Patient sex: F
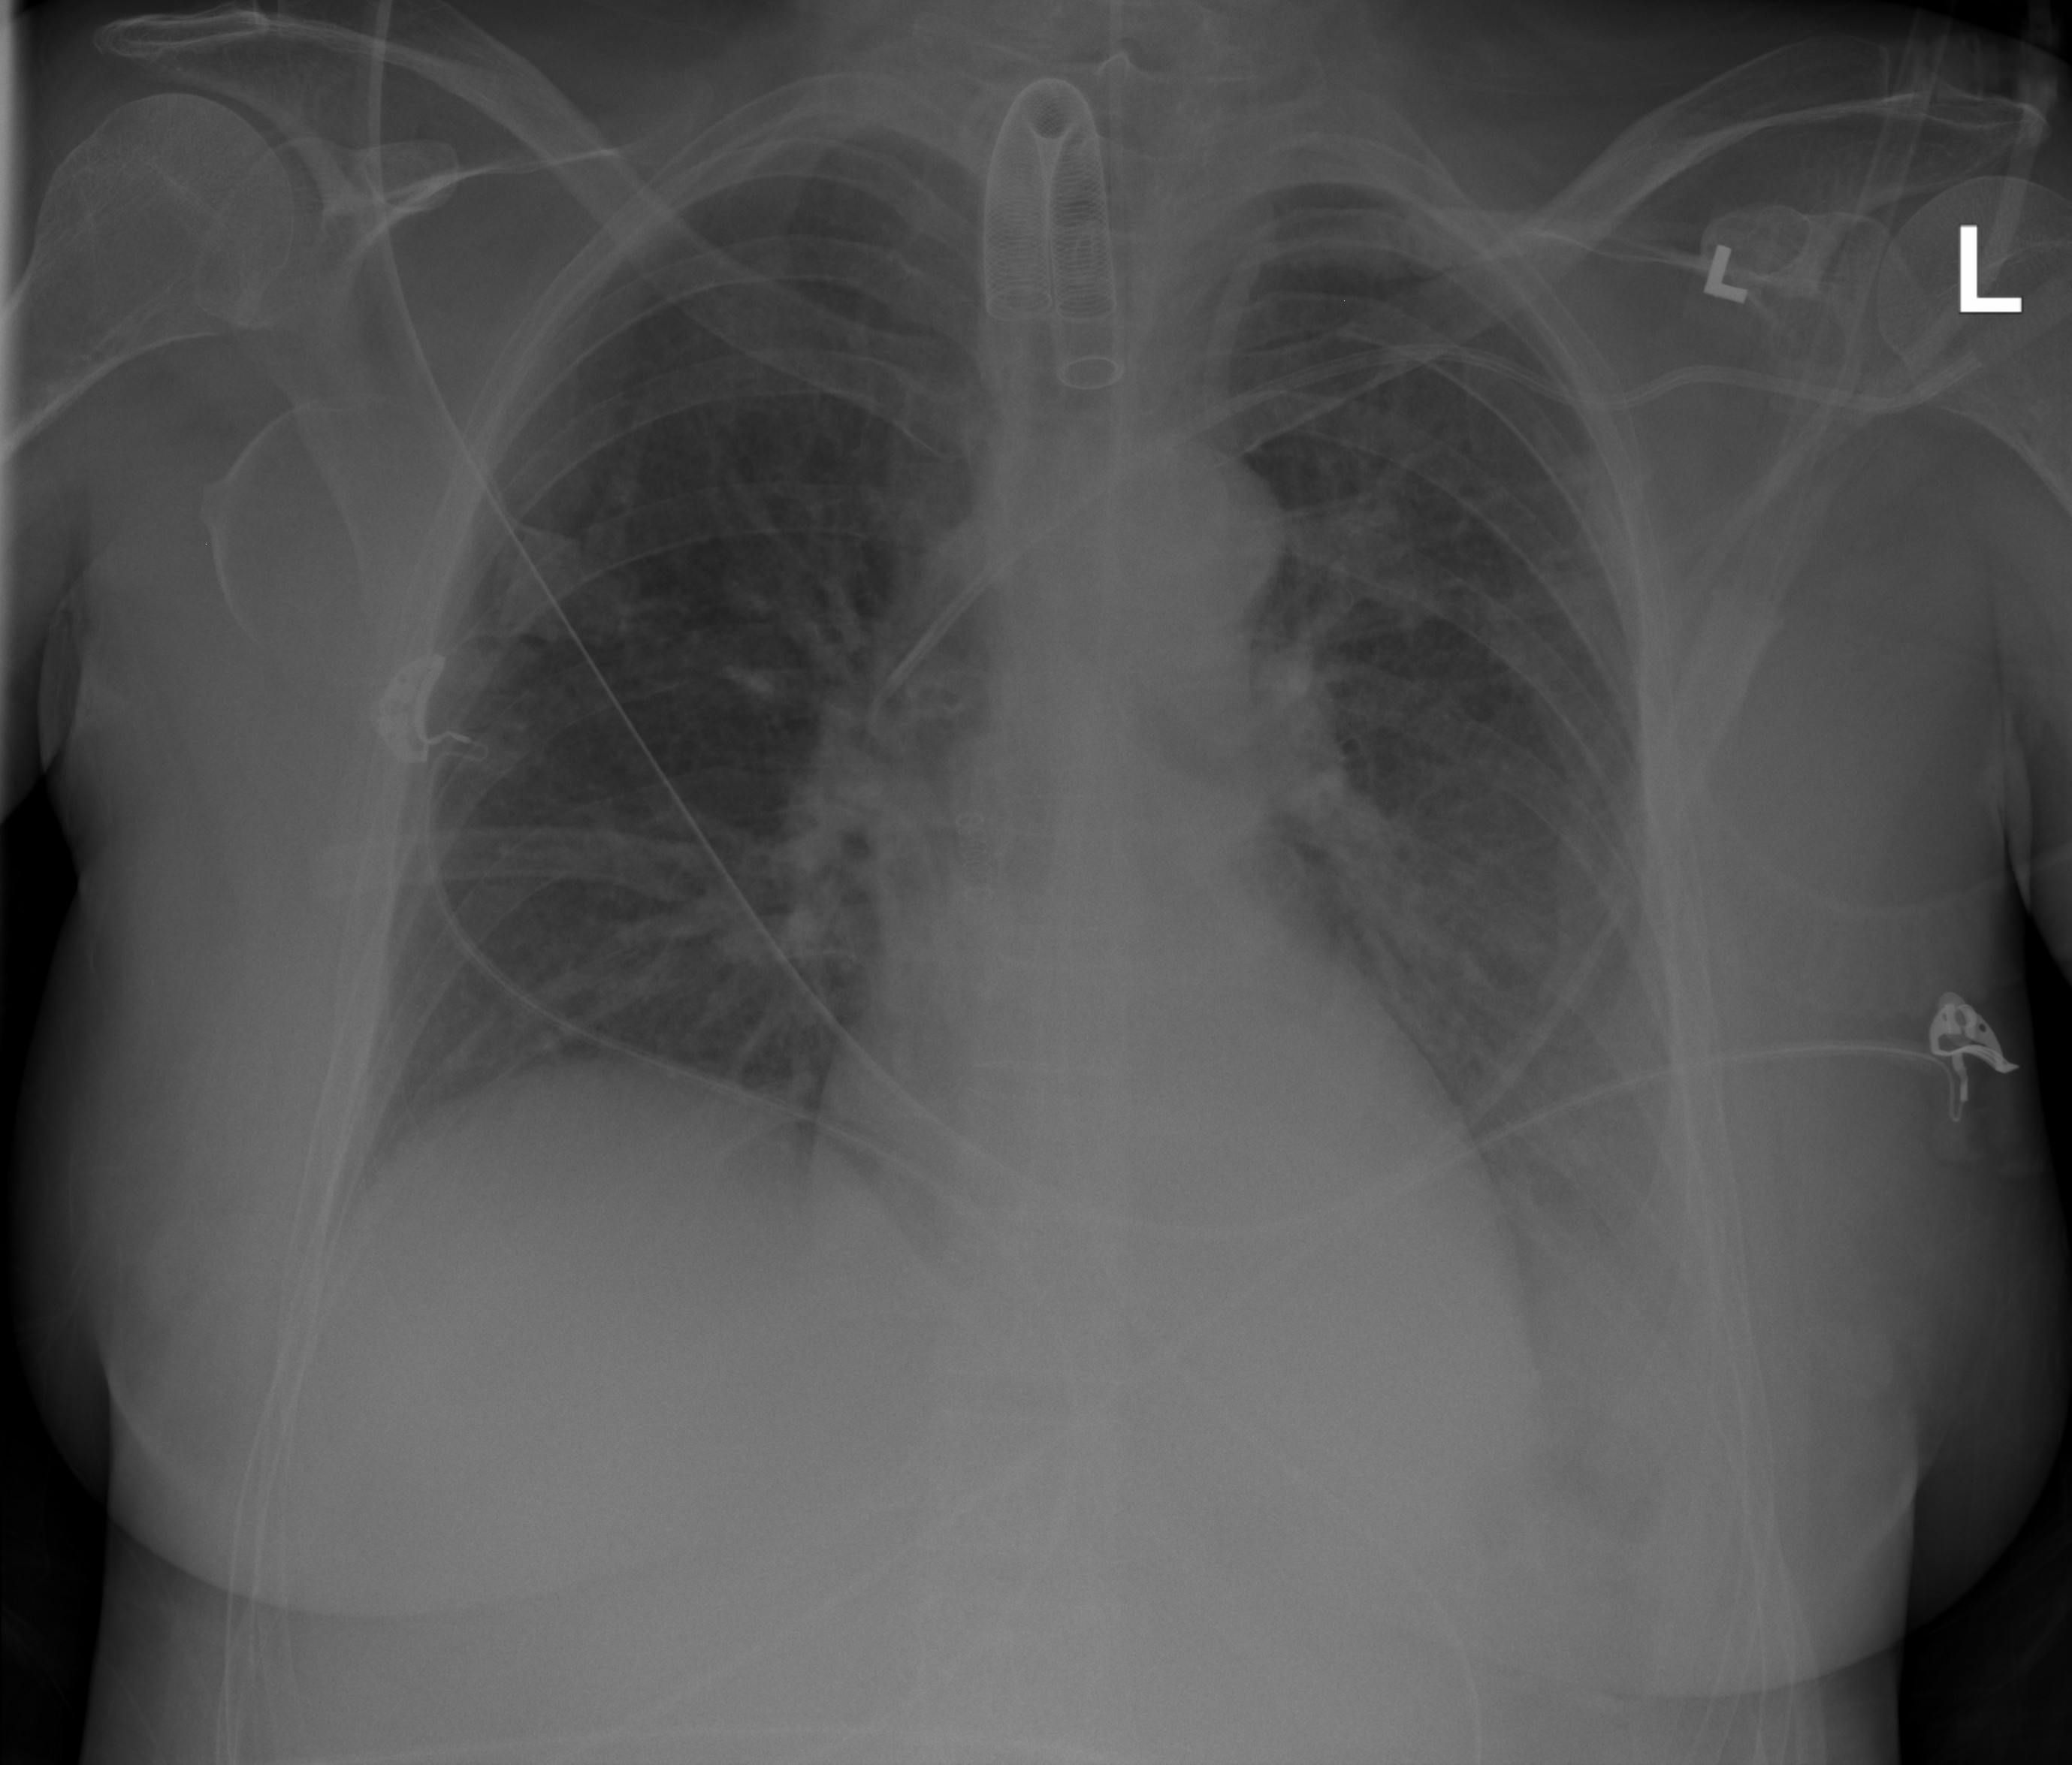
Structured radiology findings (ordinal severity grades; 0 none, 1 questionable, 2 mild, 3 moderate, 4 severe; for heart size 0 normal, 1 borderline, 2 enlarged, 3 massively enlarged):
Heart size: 0
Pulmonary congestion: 0
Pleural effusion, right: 0
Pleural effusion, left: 3
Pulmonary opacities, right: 2
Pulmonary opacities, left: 0
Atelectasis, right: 2
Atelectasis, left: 2